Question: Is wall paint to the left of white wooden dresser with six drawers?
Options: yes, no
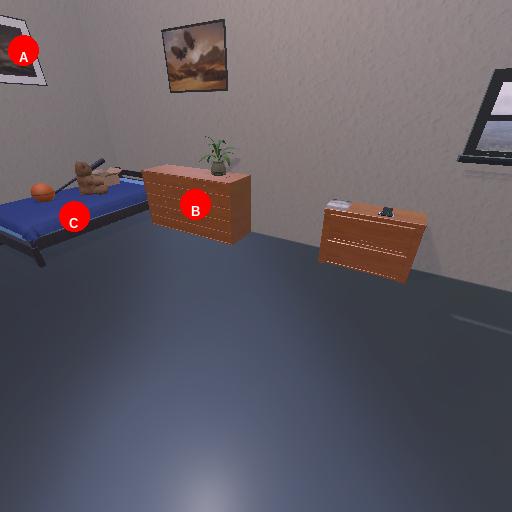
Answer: yes